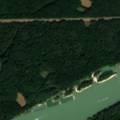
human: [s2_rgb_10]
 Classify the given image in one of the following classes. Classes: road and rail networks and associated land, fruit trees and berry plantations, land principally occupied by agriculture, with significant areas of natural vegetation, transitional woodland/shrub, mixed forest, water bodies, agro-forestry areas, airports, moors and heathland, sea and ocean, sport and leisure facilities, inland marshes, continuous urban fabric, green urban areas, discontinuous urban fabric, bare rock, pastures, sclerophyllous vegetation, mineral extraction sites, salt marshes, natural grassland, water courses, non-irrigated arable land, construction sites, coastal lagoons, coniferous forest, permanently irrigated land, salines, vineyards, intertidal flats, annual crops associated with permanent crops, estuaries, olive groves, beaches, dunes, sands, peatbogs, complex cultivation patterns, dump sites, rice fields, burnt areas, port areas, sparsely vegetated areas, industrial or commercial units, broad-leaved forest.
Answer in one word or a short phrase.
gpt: broad-leaved forest, water courses